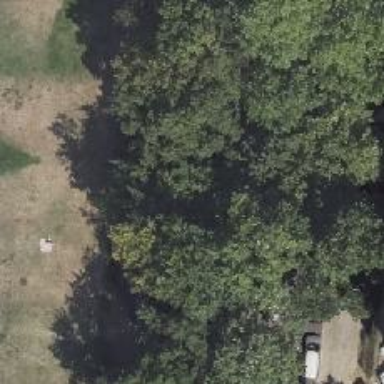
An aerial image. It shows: Deciduous tree with broadleaved leaves.